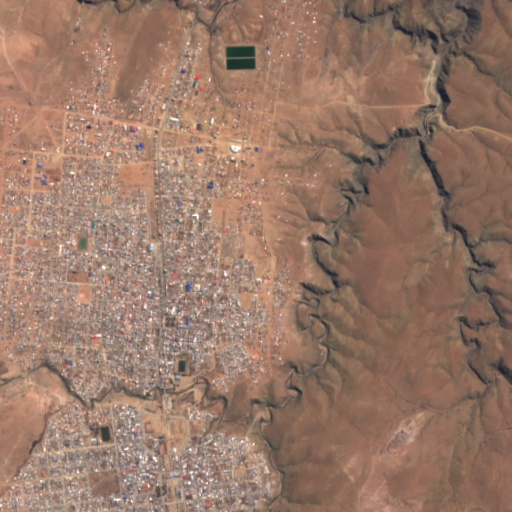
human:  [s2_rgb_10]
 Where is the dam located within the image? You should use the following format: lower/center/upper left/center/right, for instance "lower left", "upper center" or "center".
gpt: The dam is located in the upper left of the image.
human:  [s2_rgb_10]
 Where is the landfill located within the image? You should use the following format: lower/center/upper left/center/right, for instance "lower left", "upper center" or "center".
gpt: The landfill is located in the lower right of the image.
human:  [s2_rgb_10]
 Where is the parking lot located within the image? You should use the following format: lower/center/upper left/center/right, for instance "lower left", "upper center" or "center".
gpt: The parking lot is located in the lower left of the image.
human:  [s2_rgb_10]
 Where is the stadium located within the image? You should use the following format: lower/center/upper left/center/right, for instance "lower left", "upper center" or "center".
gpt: The stadium is located in the lower center of the image.
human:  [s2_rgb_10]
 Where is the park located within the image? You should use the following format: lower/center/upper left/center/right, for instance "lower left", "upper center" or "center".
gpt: There is no park in the image.